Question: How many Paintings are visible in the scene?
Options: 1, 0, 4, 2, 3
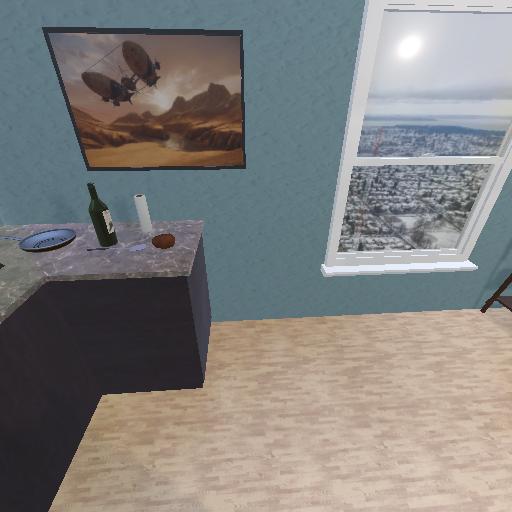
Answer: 1